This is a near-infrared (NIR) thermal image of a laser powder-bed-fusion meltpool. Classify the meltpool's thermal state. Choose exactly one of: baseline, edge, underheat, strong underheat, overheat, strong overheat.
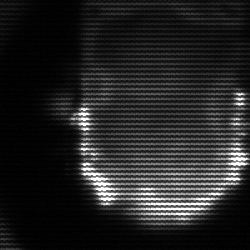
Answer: baseline